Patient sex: M
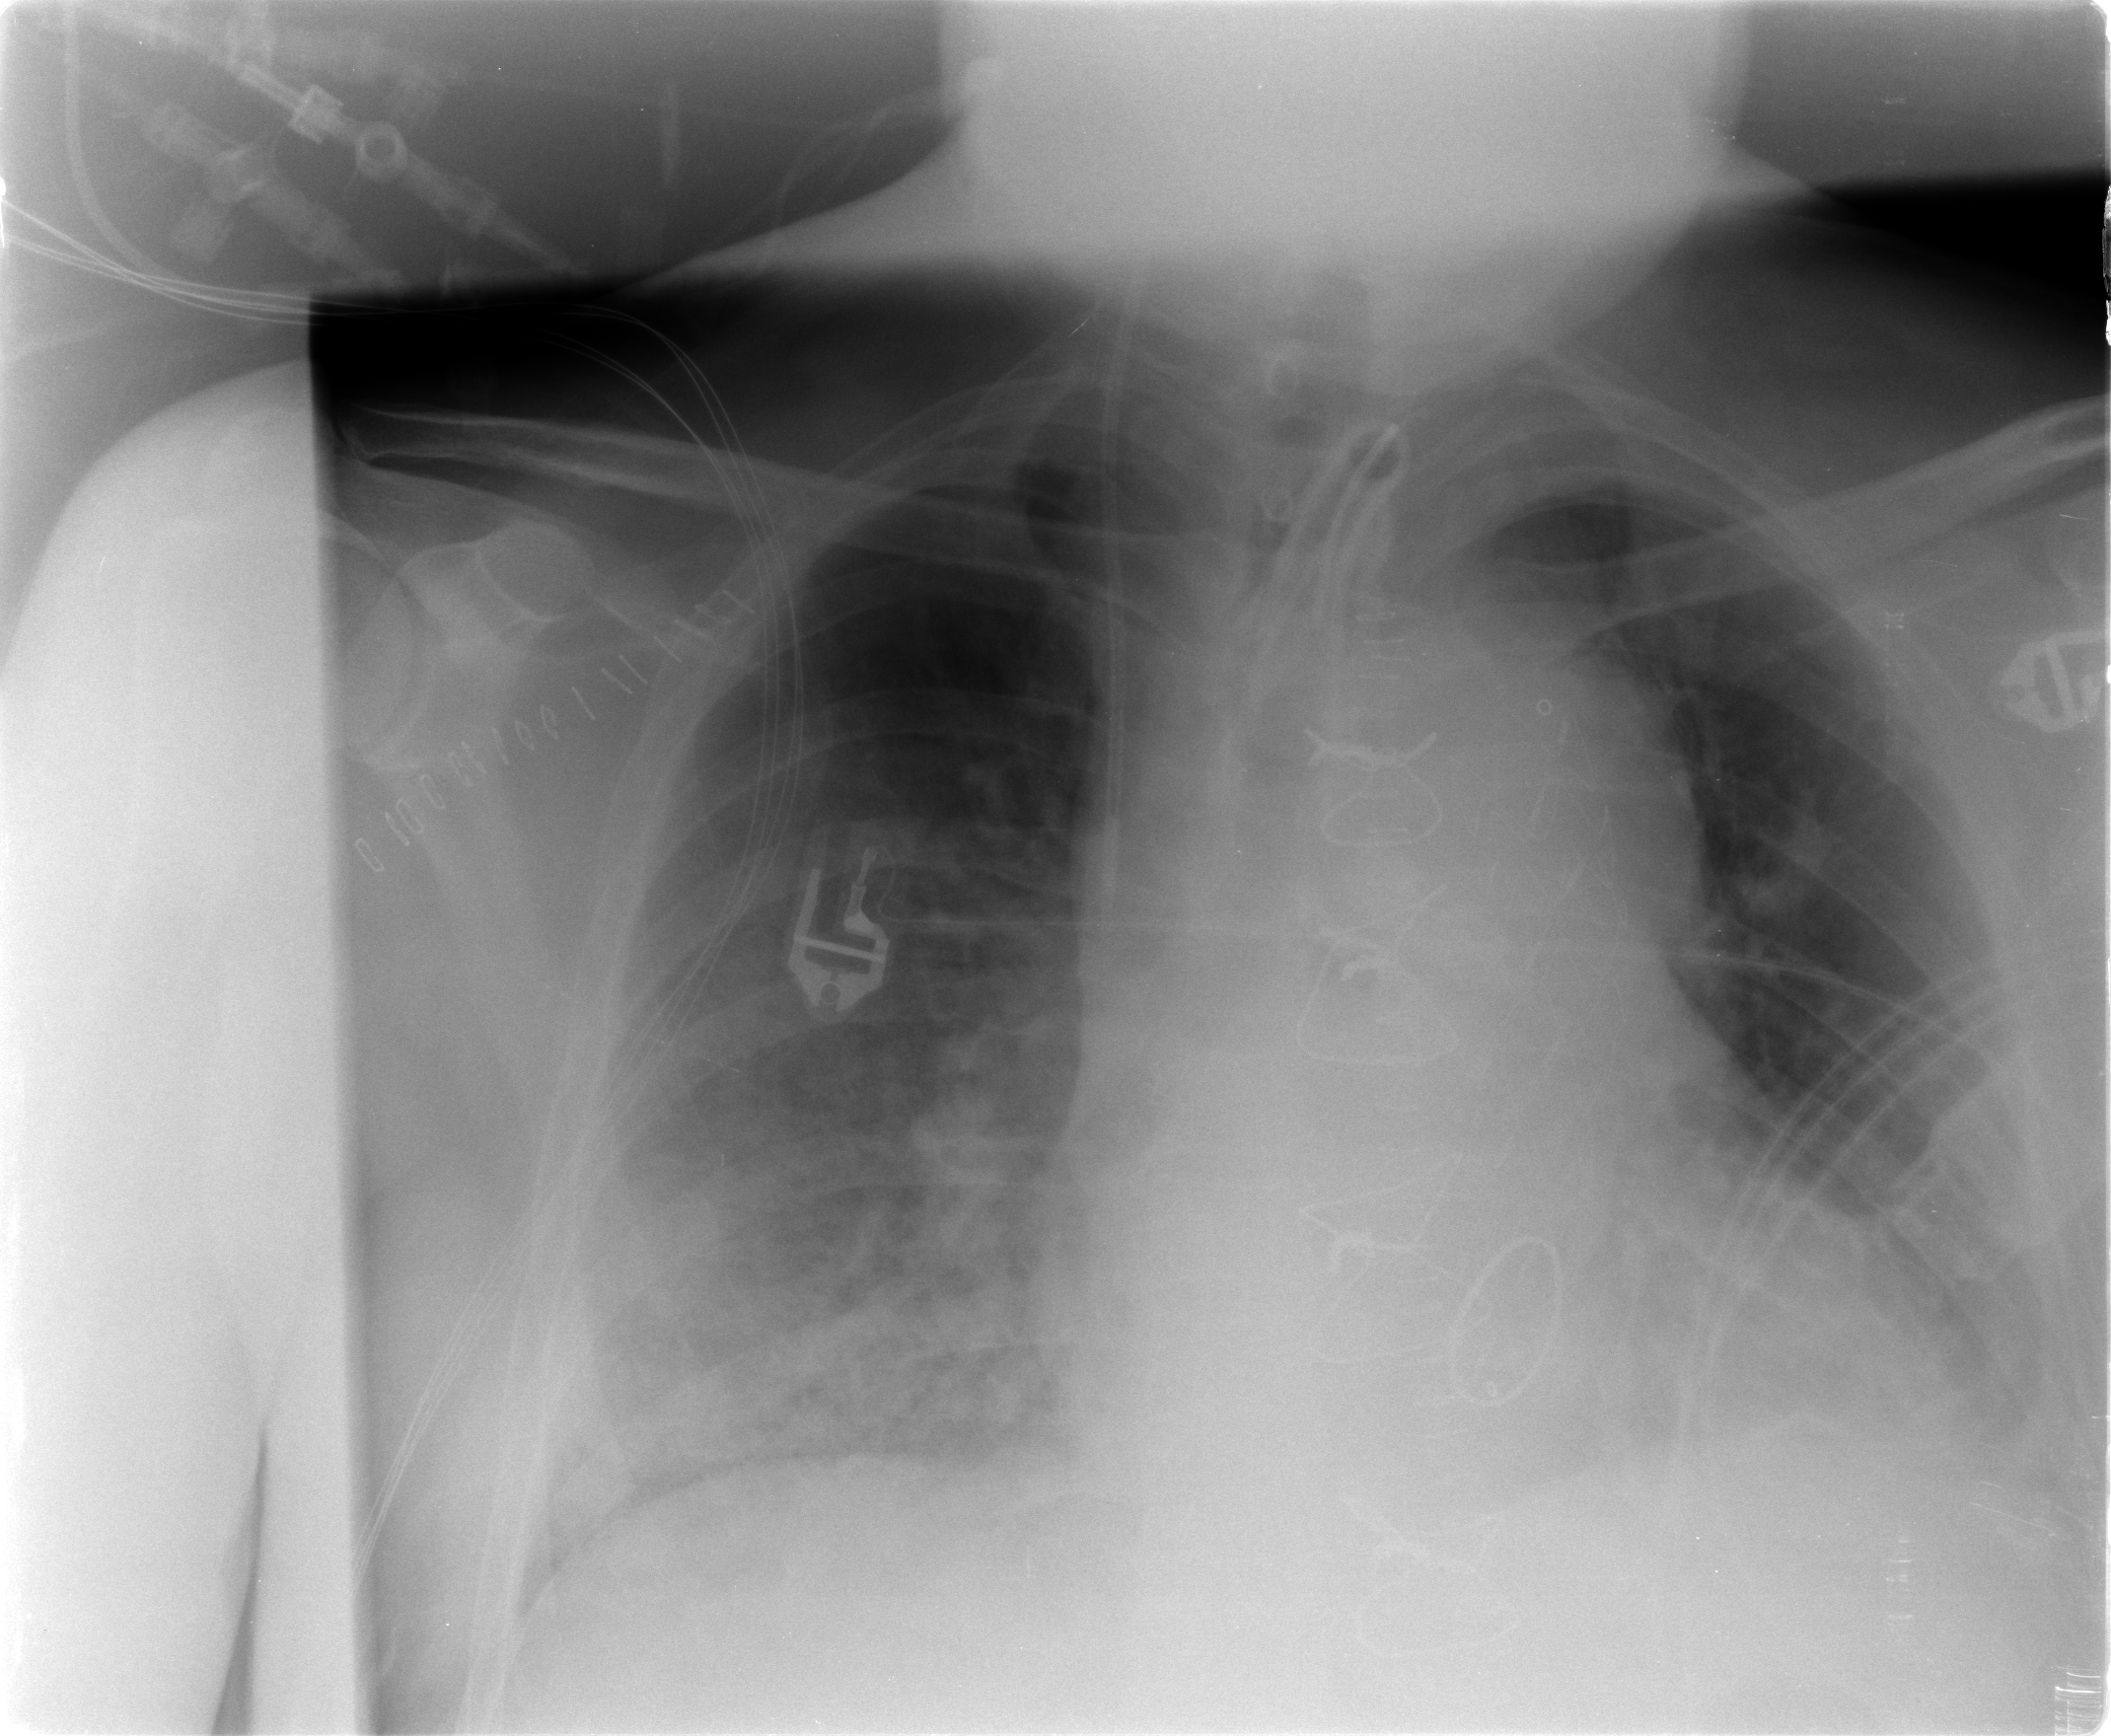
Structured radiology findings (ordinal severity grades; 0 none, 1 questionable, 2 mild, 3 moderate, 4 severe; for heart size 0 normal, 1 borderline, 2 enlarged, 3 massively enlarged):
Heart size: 0
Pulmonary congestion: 2
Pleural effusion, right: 0
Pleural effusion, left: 2
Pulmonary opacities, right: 3
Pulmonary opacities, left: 2
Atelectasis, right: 3
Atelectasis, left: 2